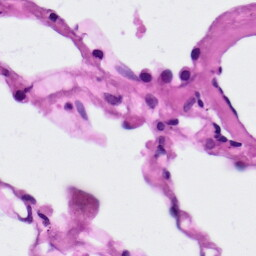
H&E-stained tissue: Lung